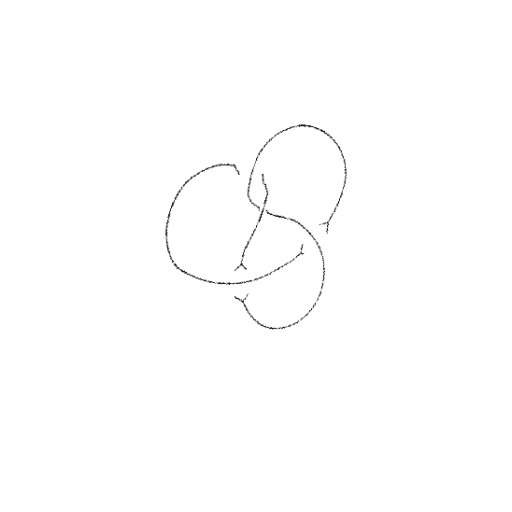
Crossing number: 4